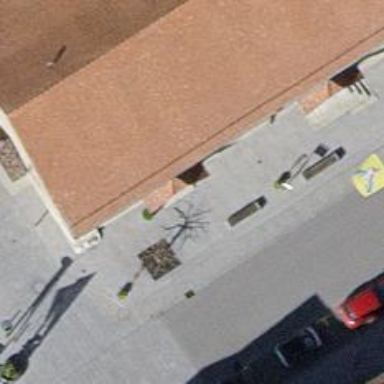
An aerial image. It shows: Bicycle parking facility.